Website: ulta-beauty
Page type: newsletter-management
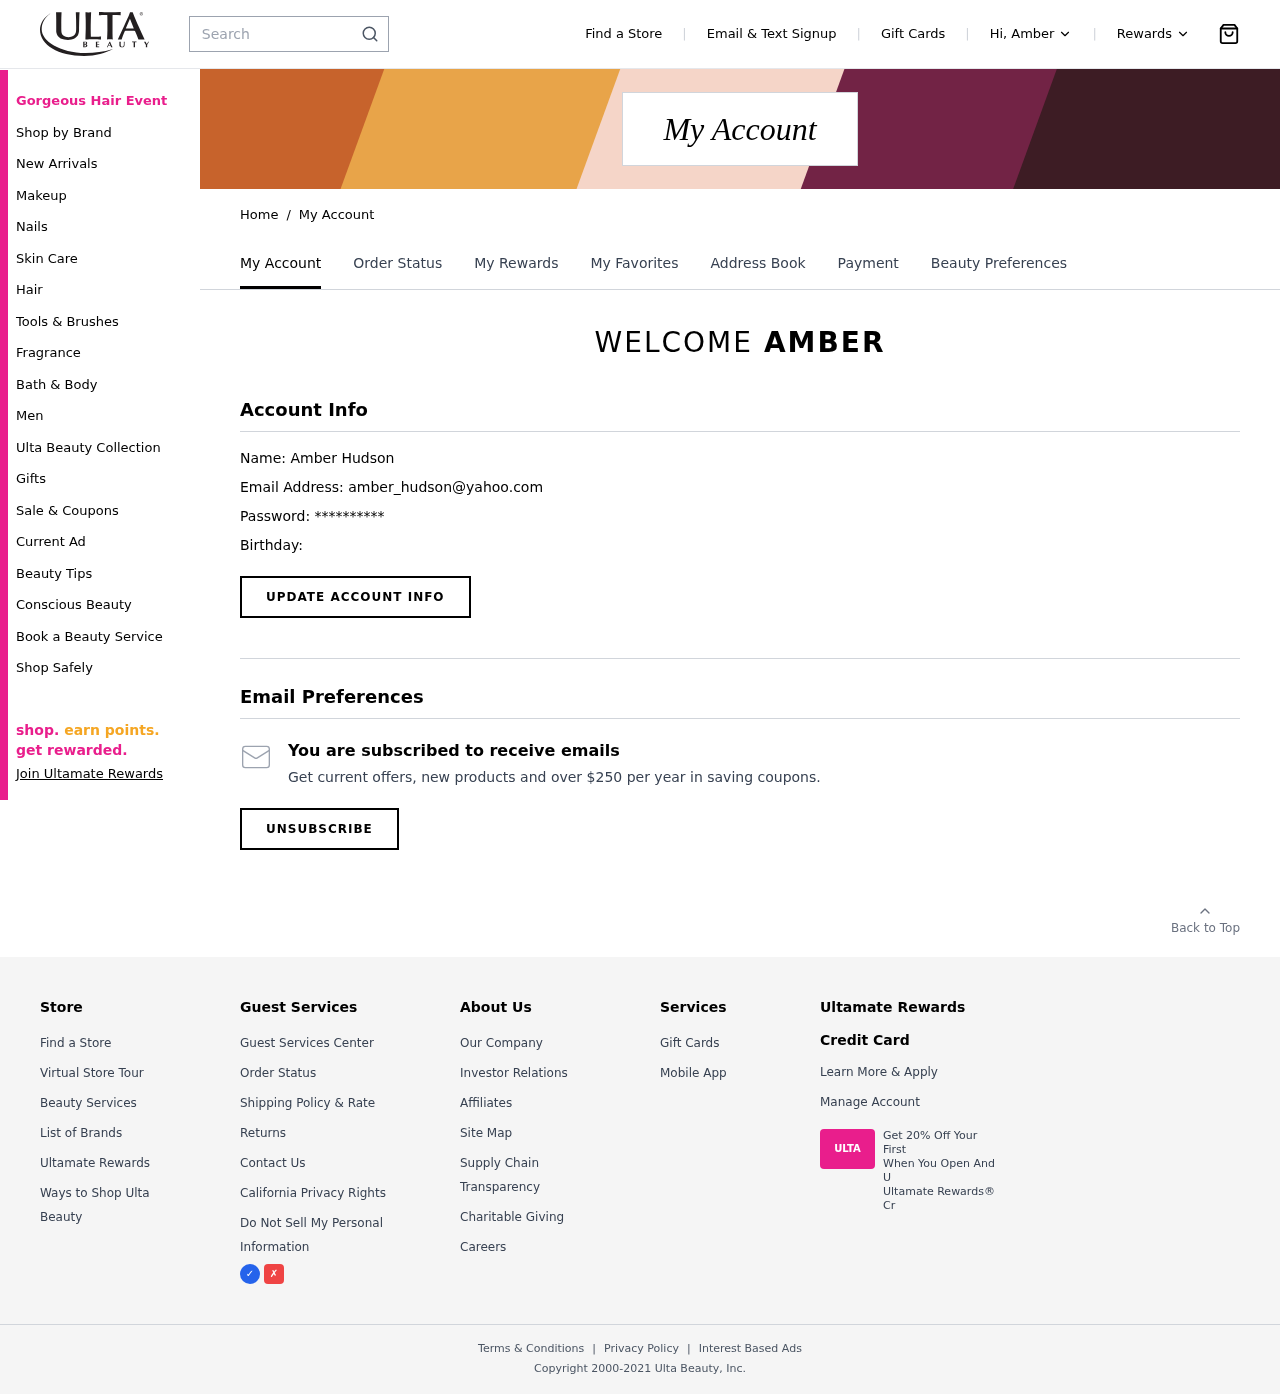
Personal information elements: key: PII_EMAIL
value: amber_hudson@yahoo.com
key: PII_FIRSTNAME
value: Amber
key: PII_FIRSTNAME
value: AMBER
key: PII_FULLNAME
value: Amber Hudson
Search elements: key: HEADER_SEARCH
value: Search